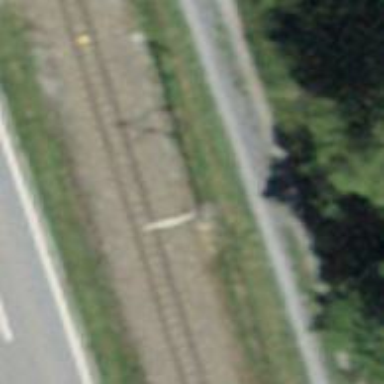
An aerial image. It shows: Power pole.